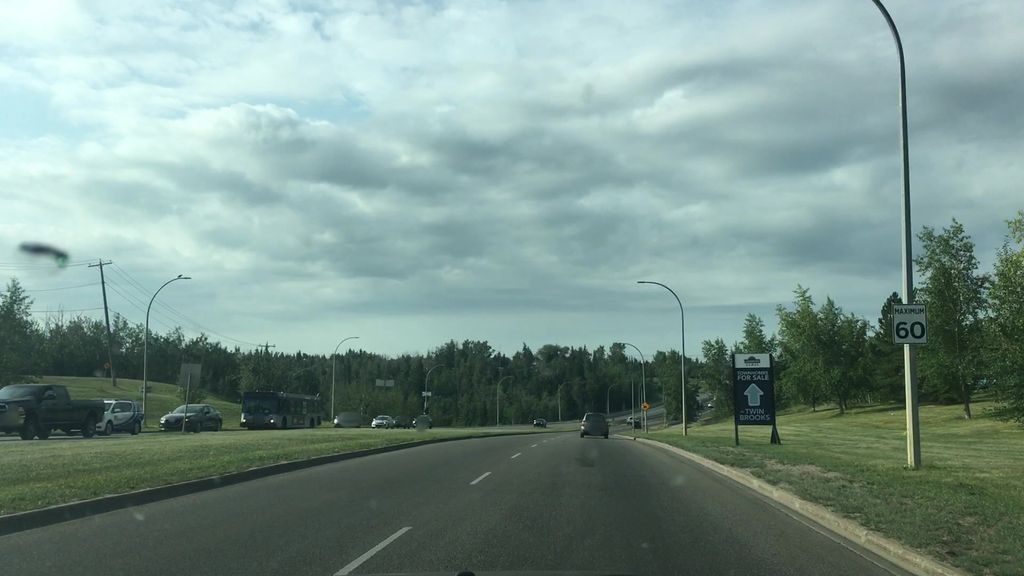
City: edmonton